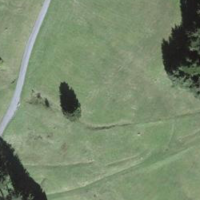
EUNIS habitat code: 23
Species observed at this site:
Petasites albus